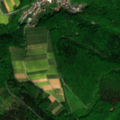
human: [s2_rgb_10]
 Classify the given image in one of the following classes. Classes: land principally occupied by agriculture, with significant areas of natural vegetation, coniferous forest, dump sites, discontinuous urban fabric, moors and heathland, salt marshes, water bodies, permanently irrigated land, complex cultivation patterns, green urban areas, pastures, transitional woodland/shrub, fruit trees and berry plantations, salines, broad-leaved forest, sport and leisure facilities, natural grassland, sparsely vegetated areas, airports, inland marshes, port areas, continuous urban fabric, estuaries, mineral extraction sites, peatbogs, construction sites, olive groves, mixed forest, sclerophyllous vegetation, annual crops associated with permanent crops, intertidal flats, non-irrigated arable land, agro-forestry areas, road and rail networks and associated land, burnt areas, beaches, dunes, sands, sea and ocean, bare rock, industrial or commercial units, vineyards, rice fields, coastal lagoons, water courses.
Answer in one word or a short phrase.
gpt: non-irrigated arable land, complex cultivation patterns, broad-leaved forest, coniferous forest, mixed forest